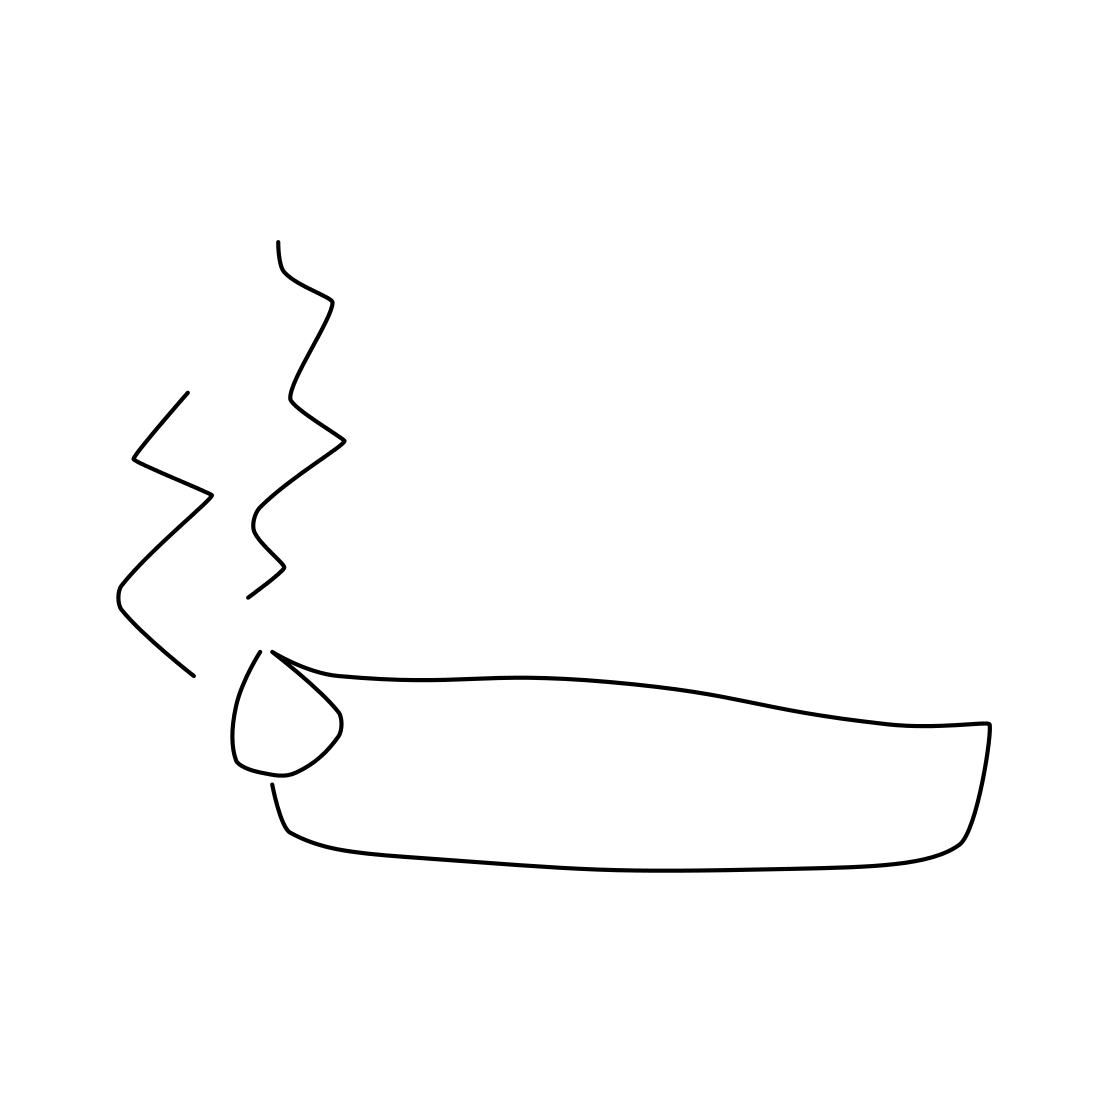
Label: cigarette